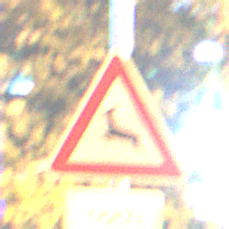
Verkehrszeichen: WildwechselRechts
Zusatzzeichen unten: LaengeEinerStrecke3
Umgebung: Outdoor, Urban
Tageszeit: Night
Wetter: PartlyCloudy
Licht: Artificial
Jahreszeit: NotSpecified
Kontrast: HighContrast